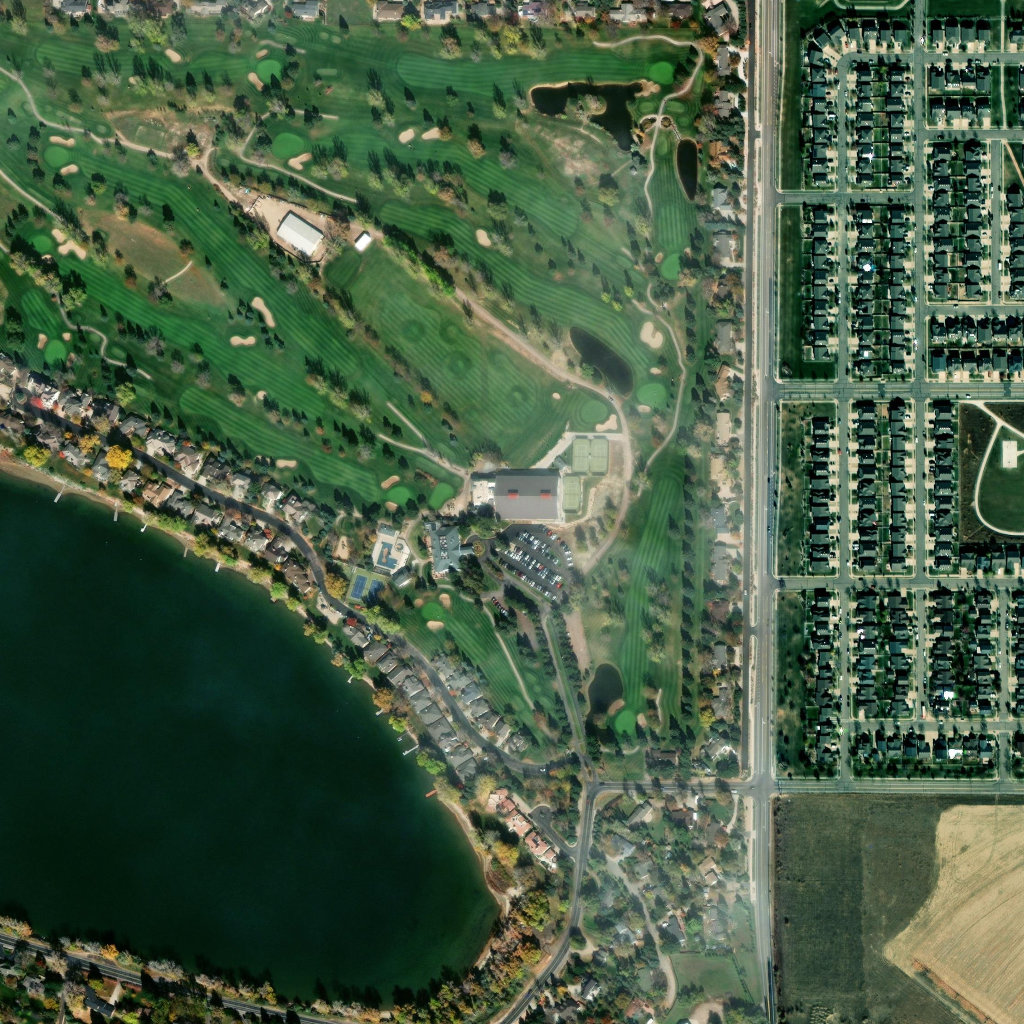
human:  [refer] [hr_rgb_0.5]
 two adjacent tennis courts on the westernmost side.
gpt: <box>[[33, 55, 37, 59, 0]]</box>